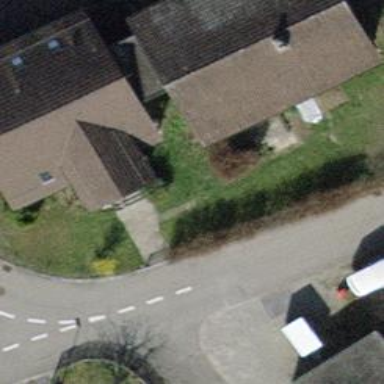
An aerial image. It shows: Gabled roof apartments building.